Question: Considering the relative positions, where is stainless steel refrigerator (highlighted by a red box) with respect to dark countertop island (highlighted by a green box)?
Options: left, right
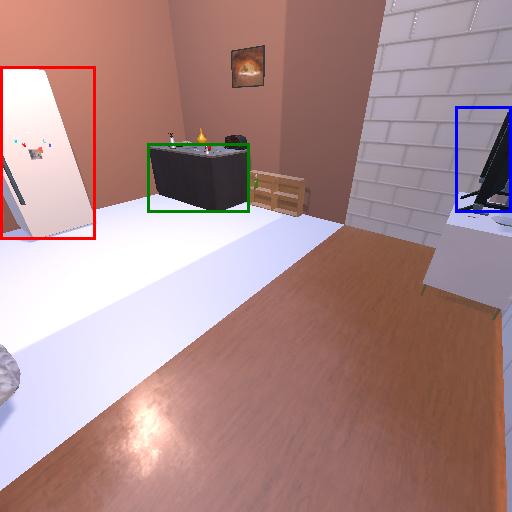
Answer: left